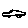
Label: car